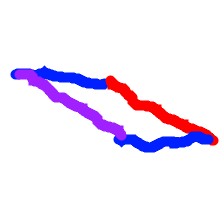
Shape: parallelogram